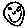
Label: smiley face